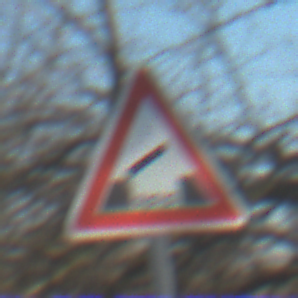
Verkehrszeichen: BeweglicheBruecke
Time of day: MorningAfternoon
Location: Outdoor (Nature)
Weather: Clear
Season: NotSpecified
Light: Natural